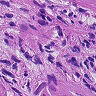
Metastatic tissue present: yes